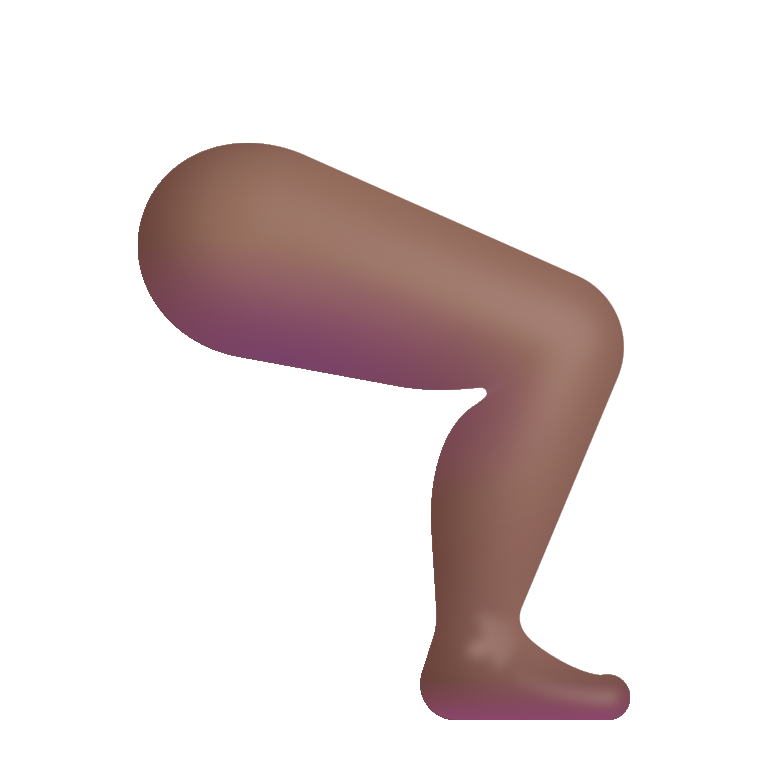
leg color  dark